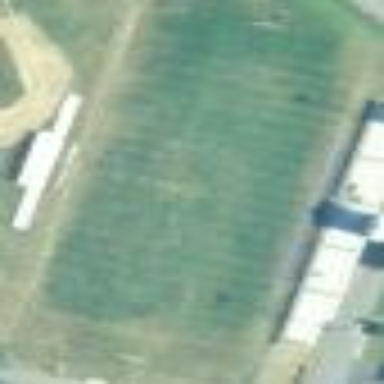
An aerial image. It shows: American football pitch for leisure and sport activities.